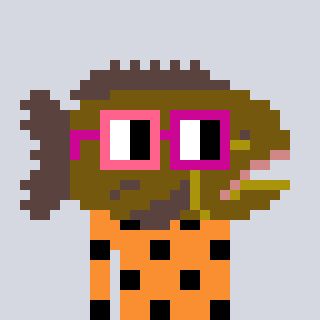
a pixel art character with square pink and red glasses, a grouper-shaped head and a orange-colored body on a cool background